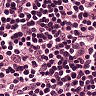
Metastatic tissue present: no